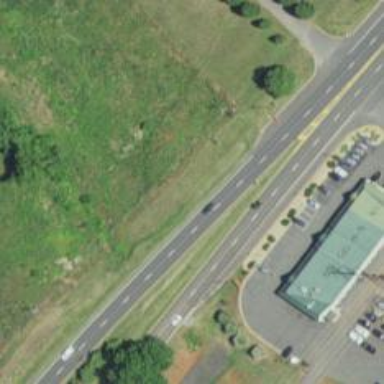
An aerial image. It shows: This image shows trunk highway that functions as expressway.